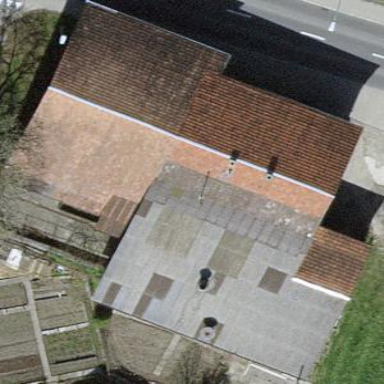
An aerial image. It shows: Farm building.